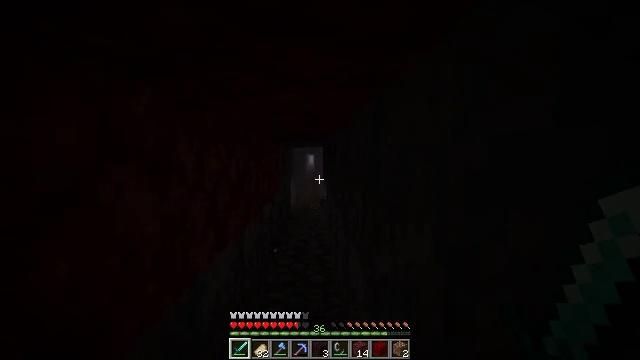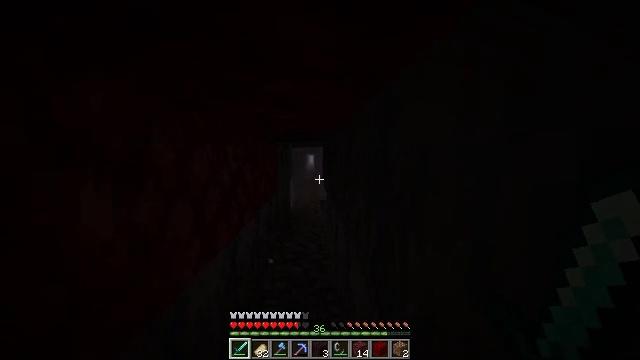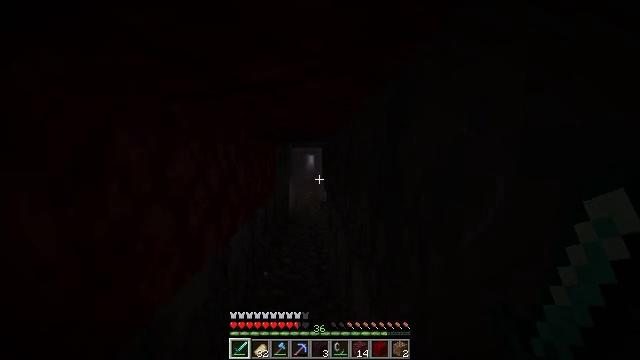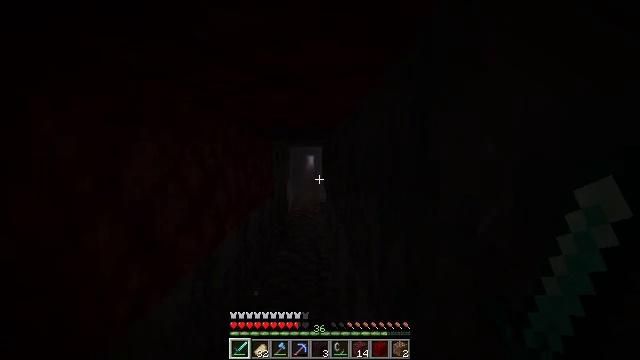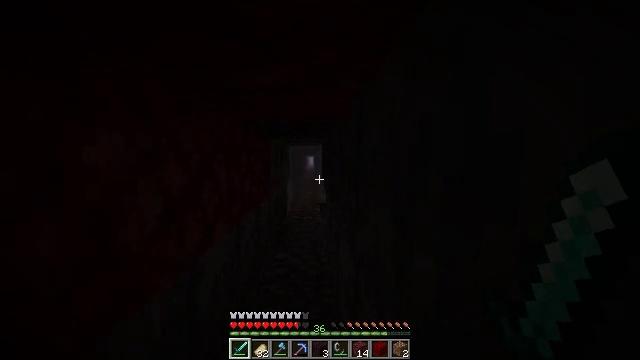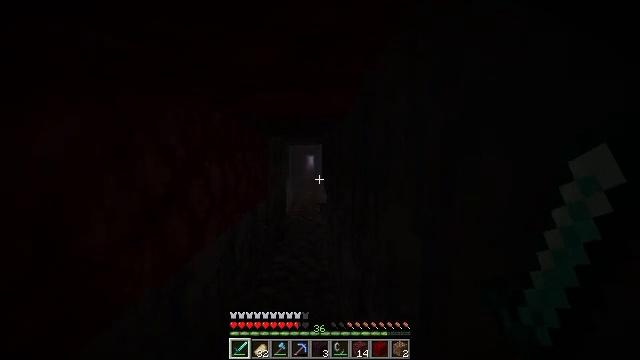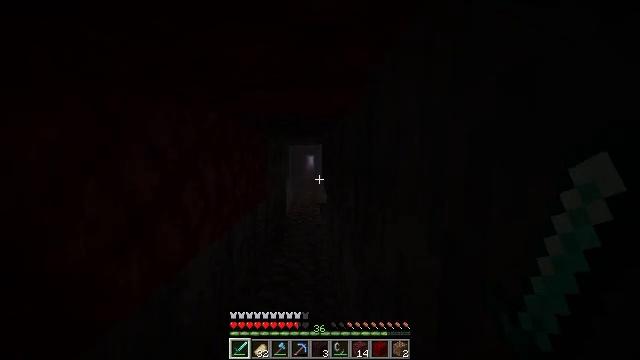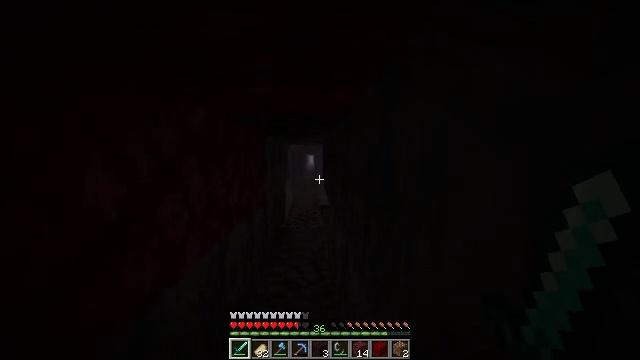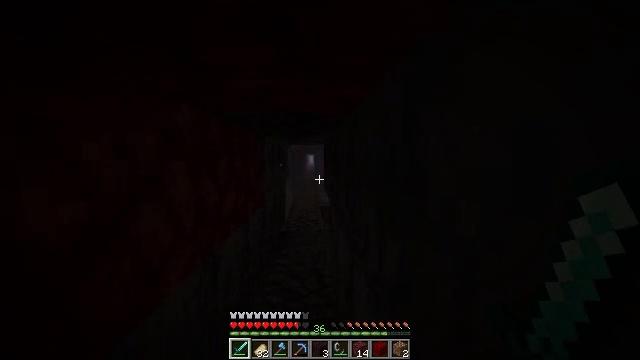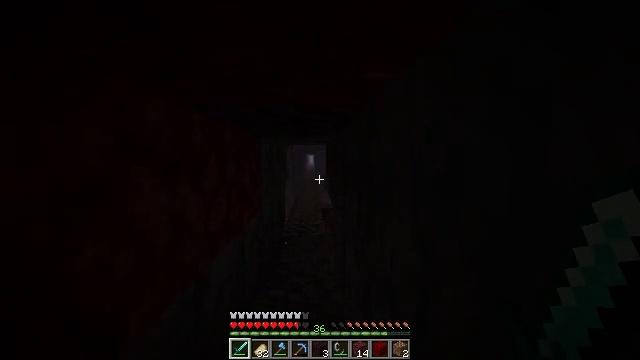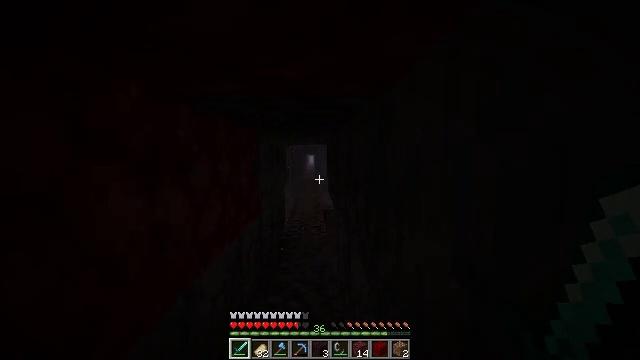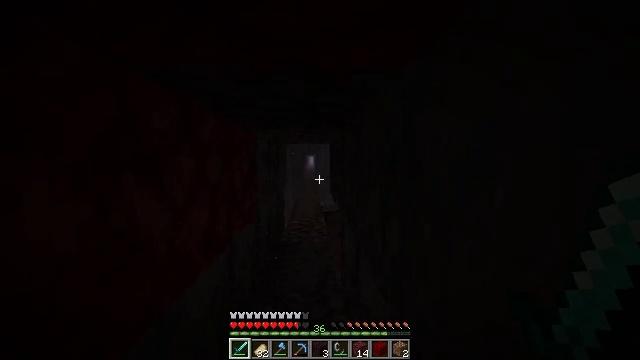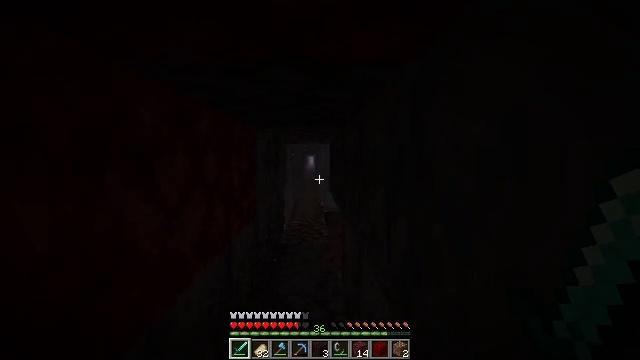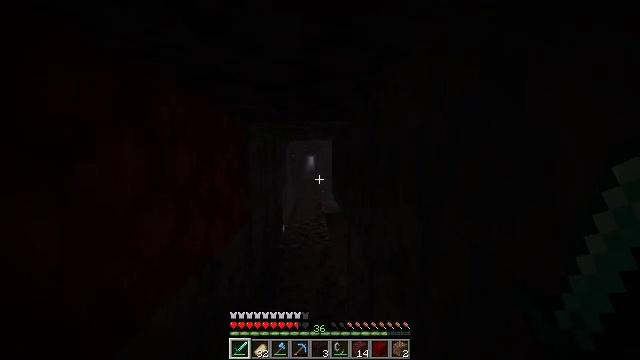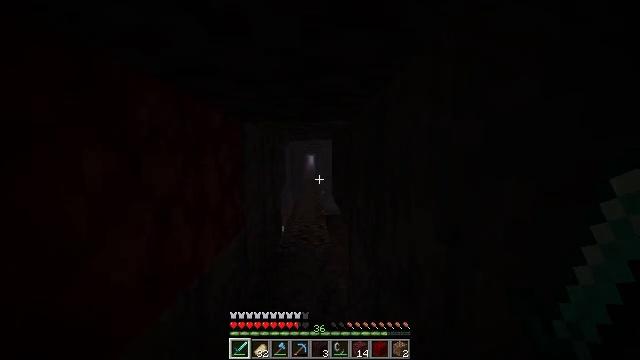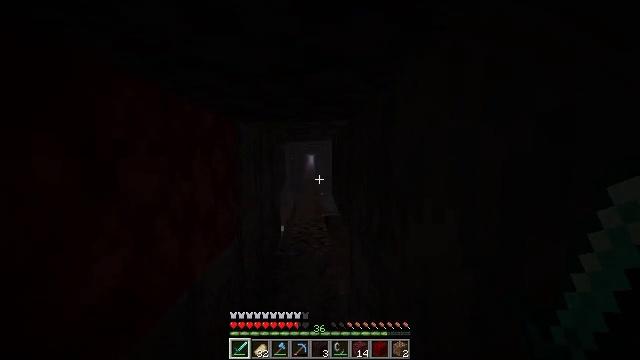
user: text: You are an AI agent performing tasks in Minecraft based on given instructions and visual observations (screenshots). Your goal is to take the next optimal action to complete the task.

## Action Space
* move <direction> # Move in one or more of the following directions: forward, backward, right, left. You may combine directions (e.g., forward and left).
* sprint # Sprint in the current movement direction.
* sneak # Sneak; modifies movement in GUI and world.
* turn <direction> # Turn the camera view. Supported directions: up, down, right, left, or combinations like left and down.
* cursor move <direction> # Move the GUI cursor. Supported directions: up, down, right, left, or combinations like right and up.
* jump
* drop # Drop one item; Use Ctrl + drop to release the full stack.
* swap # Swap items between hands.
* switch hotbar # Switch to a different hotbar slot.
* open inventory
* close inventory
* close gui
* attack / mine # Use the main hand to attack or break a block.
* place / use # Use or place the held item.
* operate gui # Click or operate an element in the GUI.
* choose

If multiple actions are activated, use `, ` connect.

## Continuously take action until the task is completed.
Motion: motion action
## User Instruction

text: Open the crafting menu and craft a brewing stand.
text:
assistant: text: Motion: move forward
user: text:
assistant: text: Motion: move forward
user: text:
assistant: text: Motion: move forward
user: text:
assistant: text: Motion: move forward
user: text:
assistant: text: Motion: move forward
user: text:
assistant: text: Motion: move forward
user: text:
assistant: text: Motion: move forward
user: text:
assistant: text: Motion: move forward
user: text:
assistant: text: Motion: move forward
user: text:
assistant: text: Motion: move forward
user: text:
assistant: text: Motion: move forward
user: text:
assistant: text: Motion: move forward
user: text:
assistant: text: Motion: move forward
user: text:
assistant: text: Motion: move forward
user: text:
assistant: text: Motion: move forward
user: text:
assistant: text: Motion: move forward
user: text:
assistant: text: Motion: move forward
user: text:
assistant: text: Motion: move forward
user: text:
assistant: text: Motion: move forward
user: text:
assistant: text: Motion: move forward
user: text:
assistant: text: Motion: move forward
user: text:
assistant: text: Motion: move forward
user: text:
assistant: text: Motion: move forward
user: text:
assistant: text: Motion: move forward
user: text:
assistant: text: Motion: move forward
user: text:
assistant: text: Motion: move forward
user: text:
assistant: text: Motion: move forward
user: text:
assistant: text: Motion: move forward
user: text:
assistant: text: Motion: move forward
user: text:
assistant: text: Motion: move forward